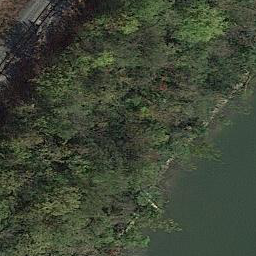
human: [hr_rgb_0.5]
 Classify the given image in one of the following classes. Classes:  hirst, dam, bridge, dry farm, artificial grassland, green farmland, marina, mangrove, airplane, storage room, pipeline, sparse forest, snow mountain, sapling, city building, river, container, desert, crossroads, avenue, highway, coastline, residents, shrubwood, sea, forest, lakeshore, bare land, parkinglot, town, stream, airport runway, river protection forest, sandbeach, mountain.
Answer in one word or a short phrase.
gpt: river protection forest